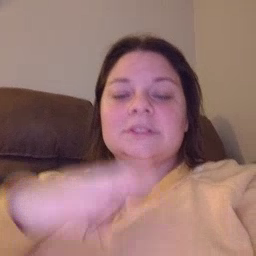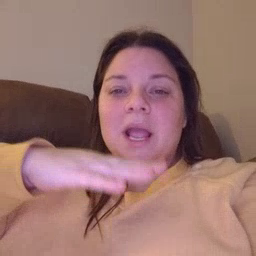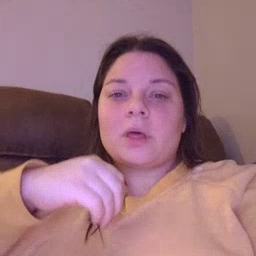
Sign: table